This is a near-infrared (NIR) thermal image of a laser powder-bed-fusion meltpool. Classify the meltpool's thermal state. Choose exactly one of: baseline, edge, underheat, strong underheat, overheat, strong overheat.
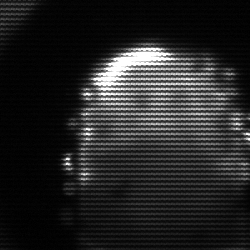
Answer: baseline